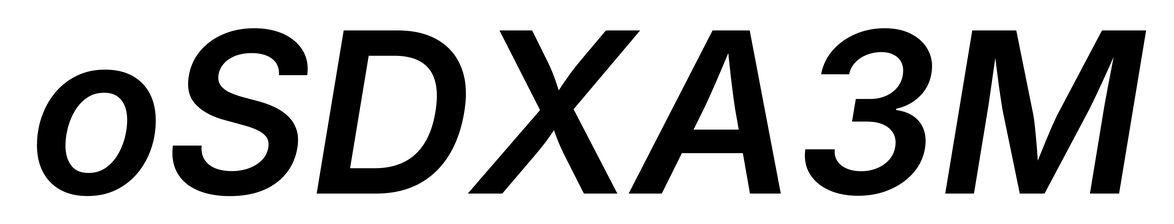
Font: Inter-Italic_SemiBold_Italic